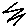
Label: zigzag